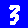
Digit: 3